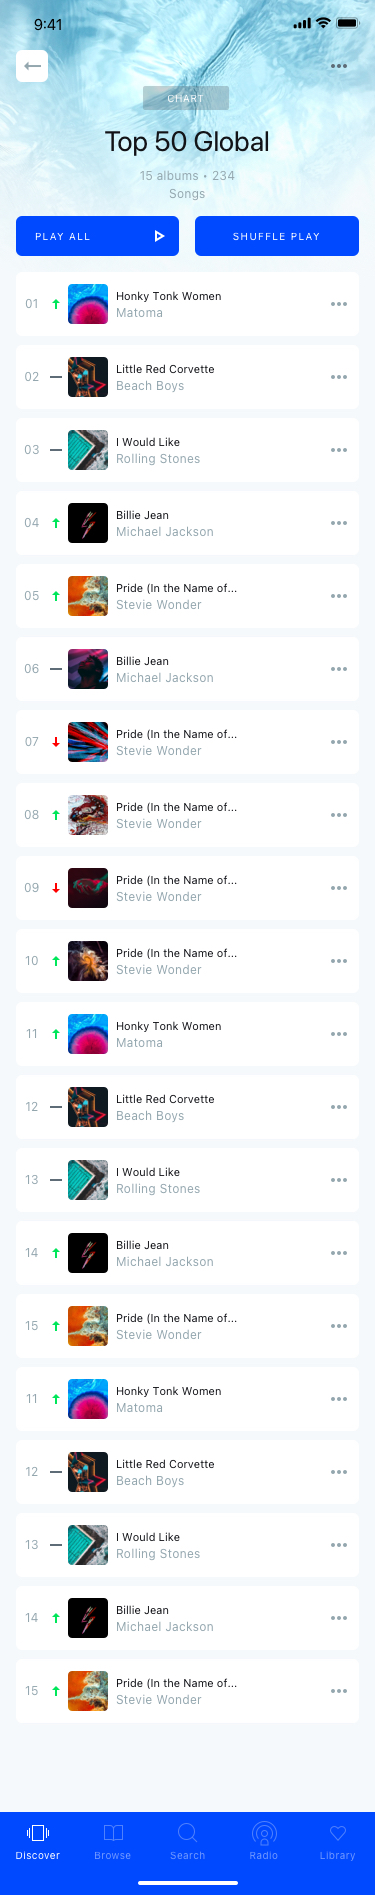
Text in this UI design:
15 albums • 234 Songs
Top 50 Global